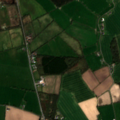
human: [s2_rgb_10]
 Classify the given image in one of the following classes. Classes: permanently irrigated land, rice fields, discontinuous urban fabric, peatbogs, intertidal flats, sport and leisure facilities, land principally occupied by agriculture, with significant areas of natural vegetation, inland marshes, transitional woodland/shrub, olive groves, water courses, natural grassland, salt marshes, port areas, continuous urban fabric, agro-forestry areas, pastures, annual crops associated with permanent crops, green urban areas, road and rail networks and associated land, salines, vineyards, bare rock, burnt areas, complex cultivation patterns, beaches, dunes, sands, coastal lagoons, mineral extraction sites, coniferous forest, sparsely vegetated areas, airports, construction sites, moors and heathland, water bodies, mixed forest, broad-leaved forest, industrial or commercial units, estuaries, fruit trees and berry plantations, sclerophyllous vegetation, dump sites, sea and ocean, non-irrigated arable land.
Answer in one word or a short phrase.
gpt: non-irrigated arable land, pastures, transitional woodland/shrub